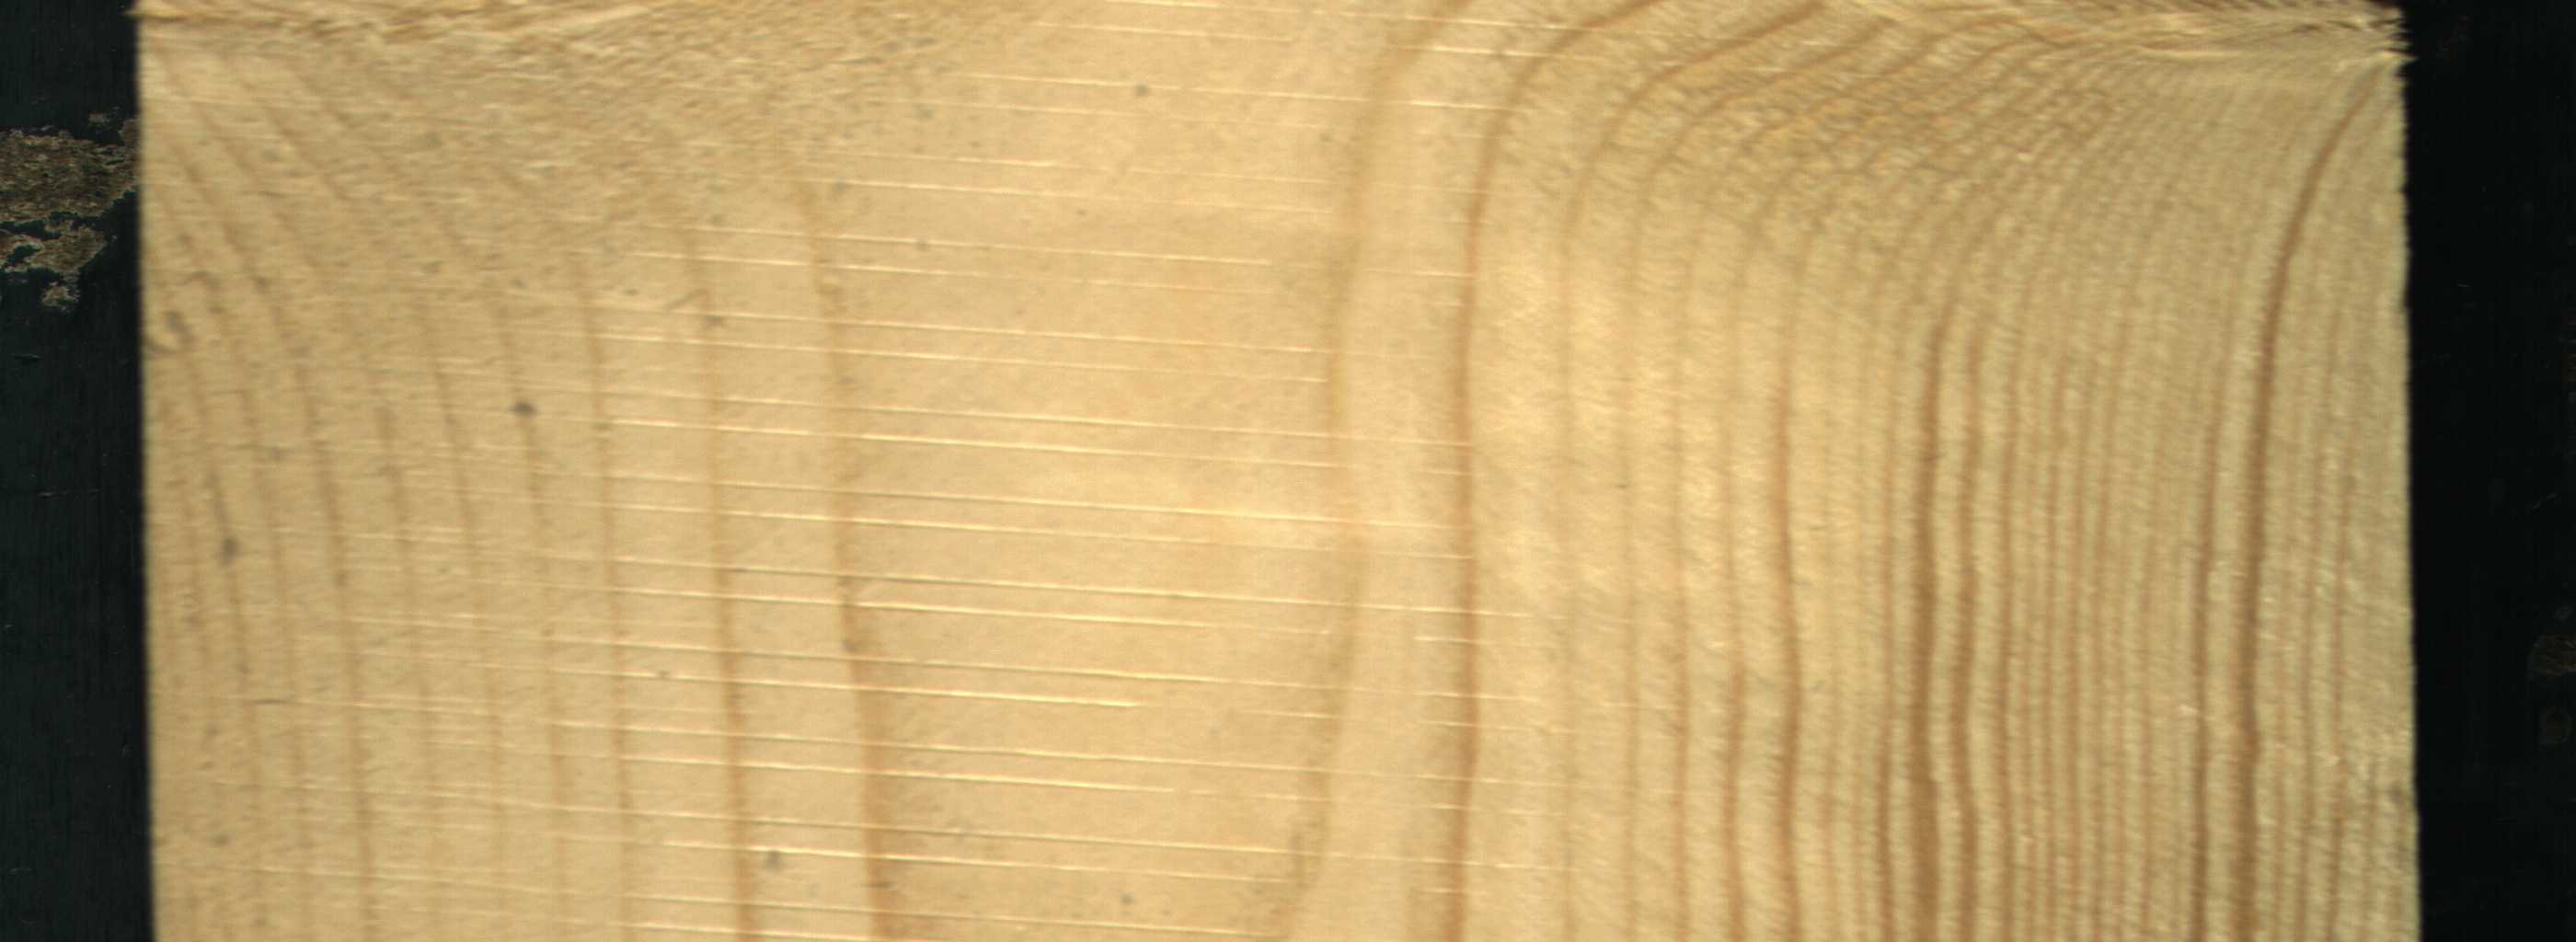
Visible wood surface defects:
Live_Knot